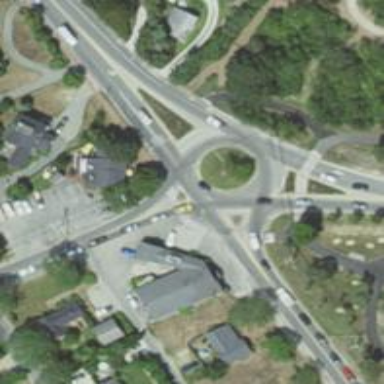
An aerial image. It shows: Secondary road around roundabout.